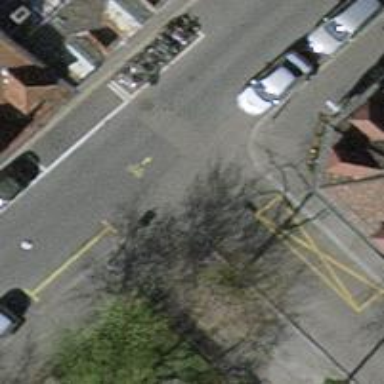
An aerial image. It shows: Kerb serving as barrier.